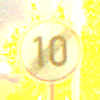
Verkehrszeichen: EndeGeschwindigkeit10
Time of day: Night
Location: Outdoor (Urban)
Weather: PartlyCloudy
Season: NotSpecified
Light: Artificial